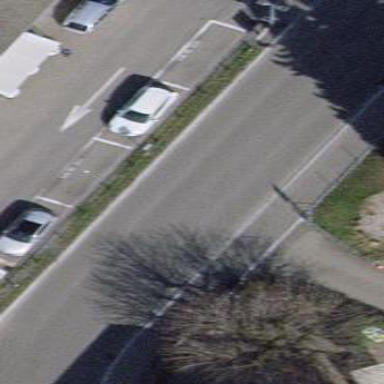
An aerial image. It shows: Asphalt parking lane.